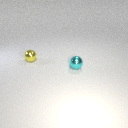
small cyan metal sphere to the right of small yellow metal sphere